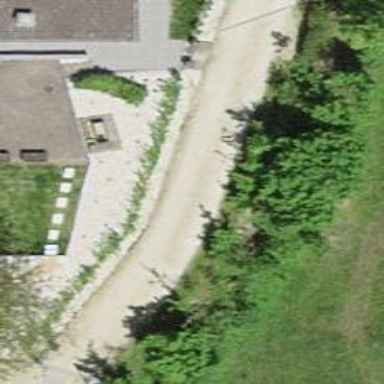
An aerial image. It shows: Gravel service road.